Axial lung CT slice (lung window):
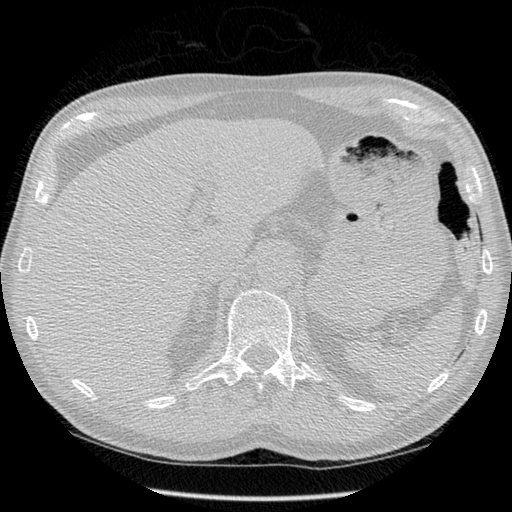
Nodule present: no